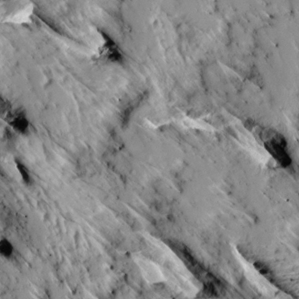
Label: non_frost